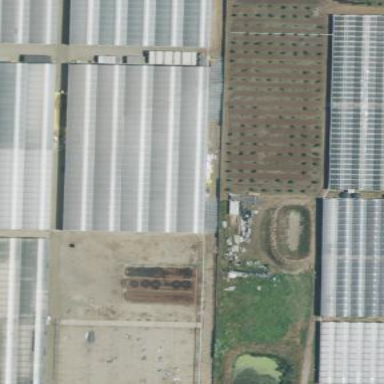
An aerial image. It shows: Greenhouse.